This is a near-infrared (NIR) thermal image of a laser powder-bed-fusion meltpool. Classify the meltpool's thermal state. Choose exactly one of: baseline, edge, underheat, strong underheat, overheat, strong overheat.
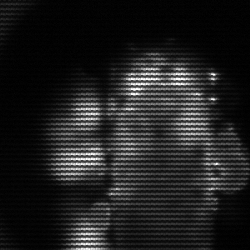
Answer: strong underheat